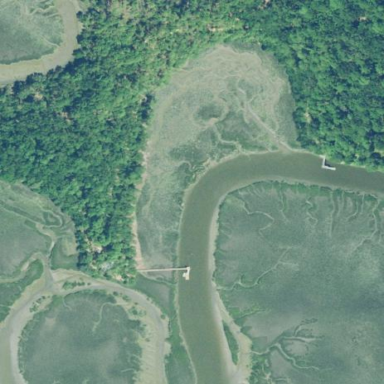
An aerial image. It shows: Wetland area with tidal influence.